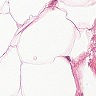
Metastatic tissue present: no